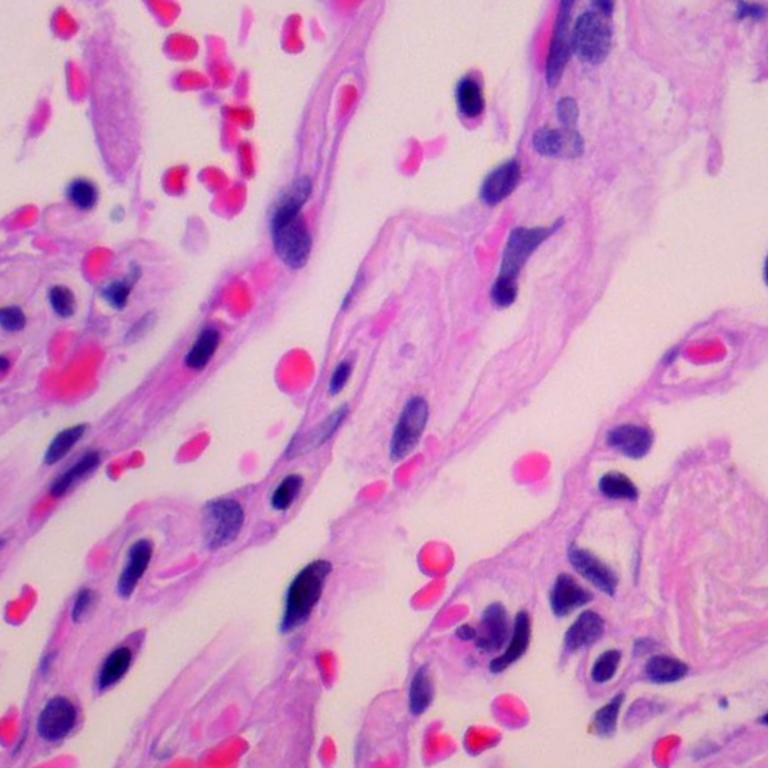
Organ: lung
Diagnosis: benign